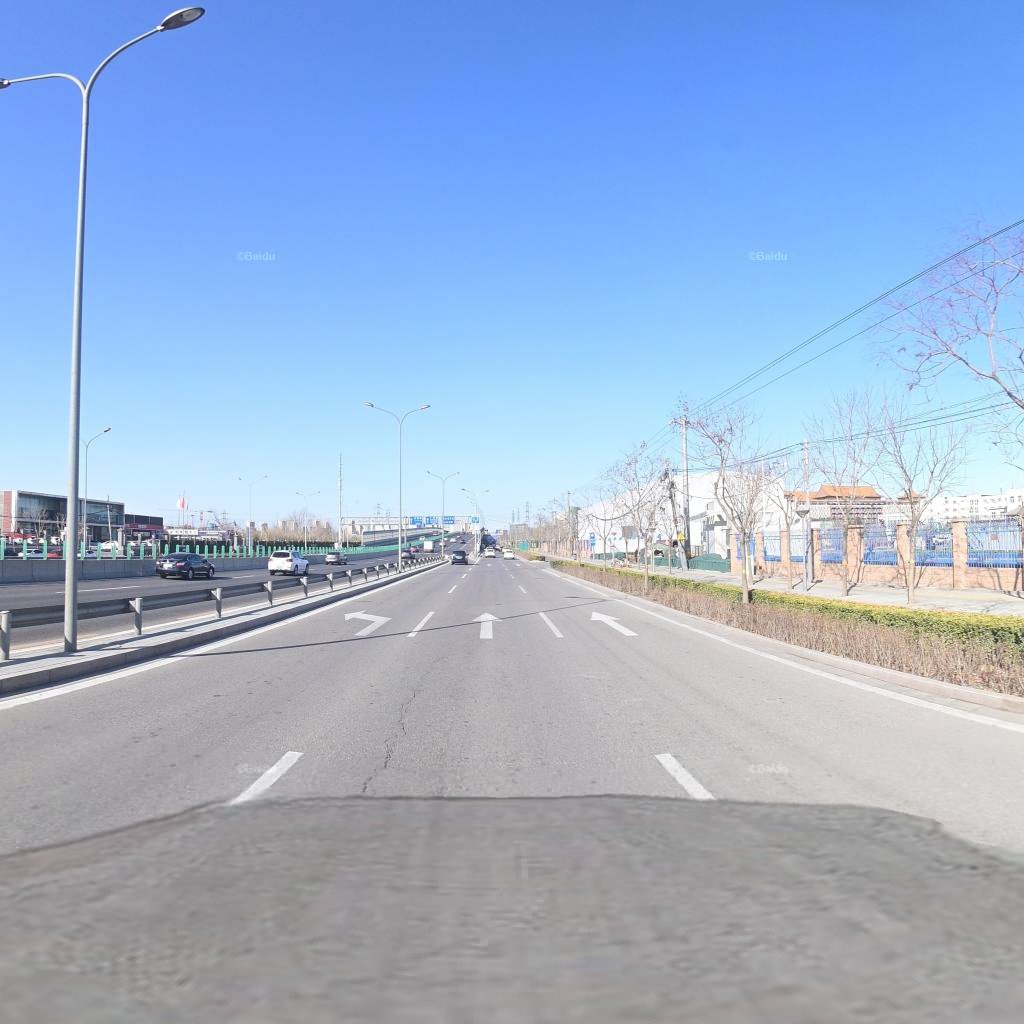
Region: Chaoyang
Road damage annotations: longitudinal crack